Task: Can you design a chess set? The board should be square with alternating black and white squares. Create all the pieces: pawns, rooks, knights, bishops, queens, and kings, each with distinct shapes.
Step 997:
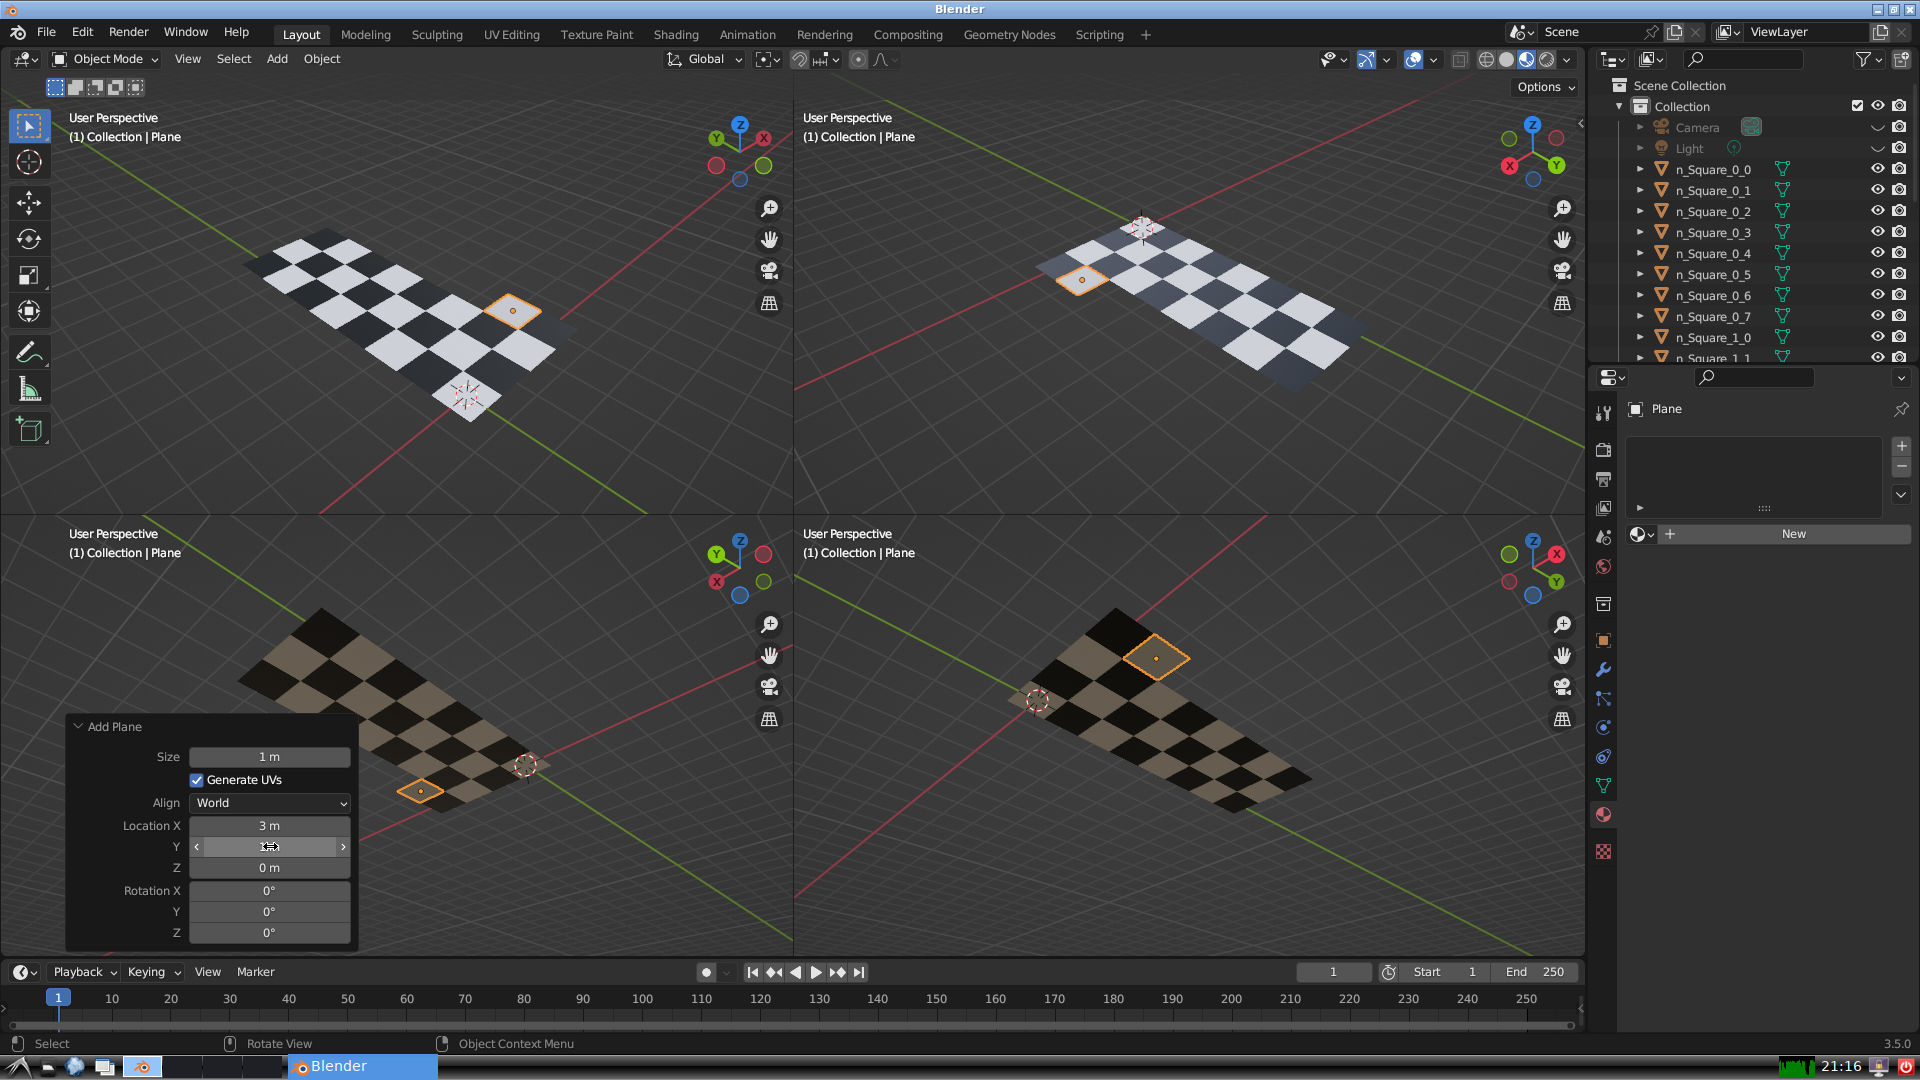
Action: {"mouse_move": [270, 867]}